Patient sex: F
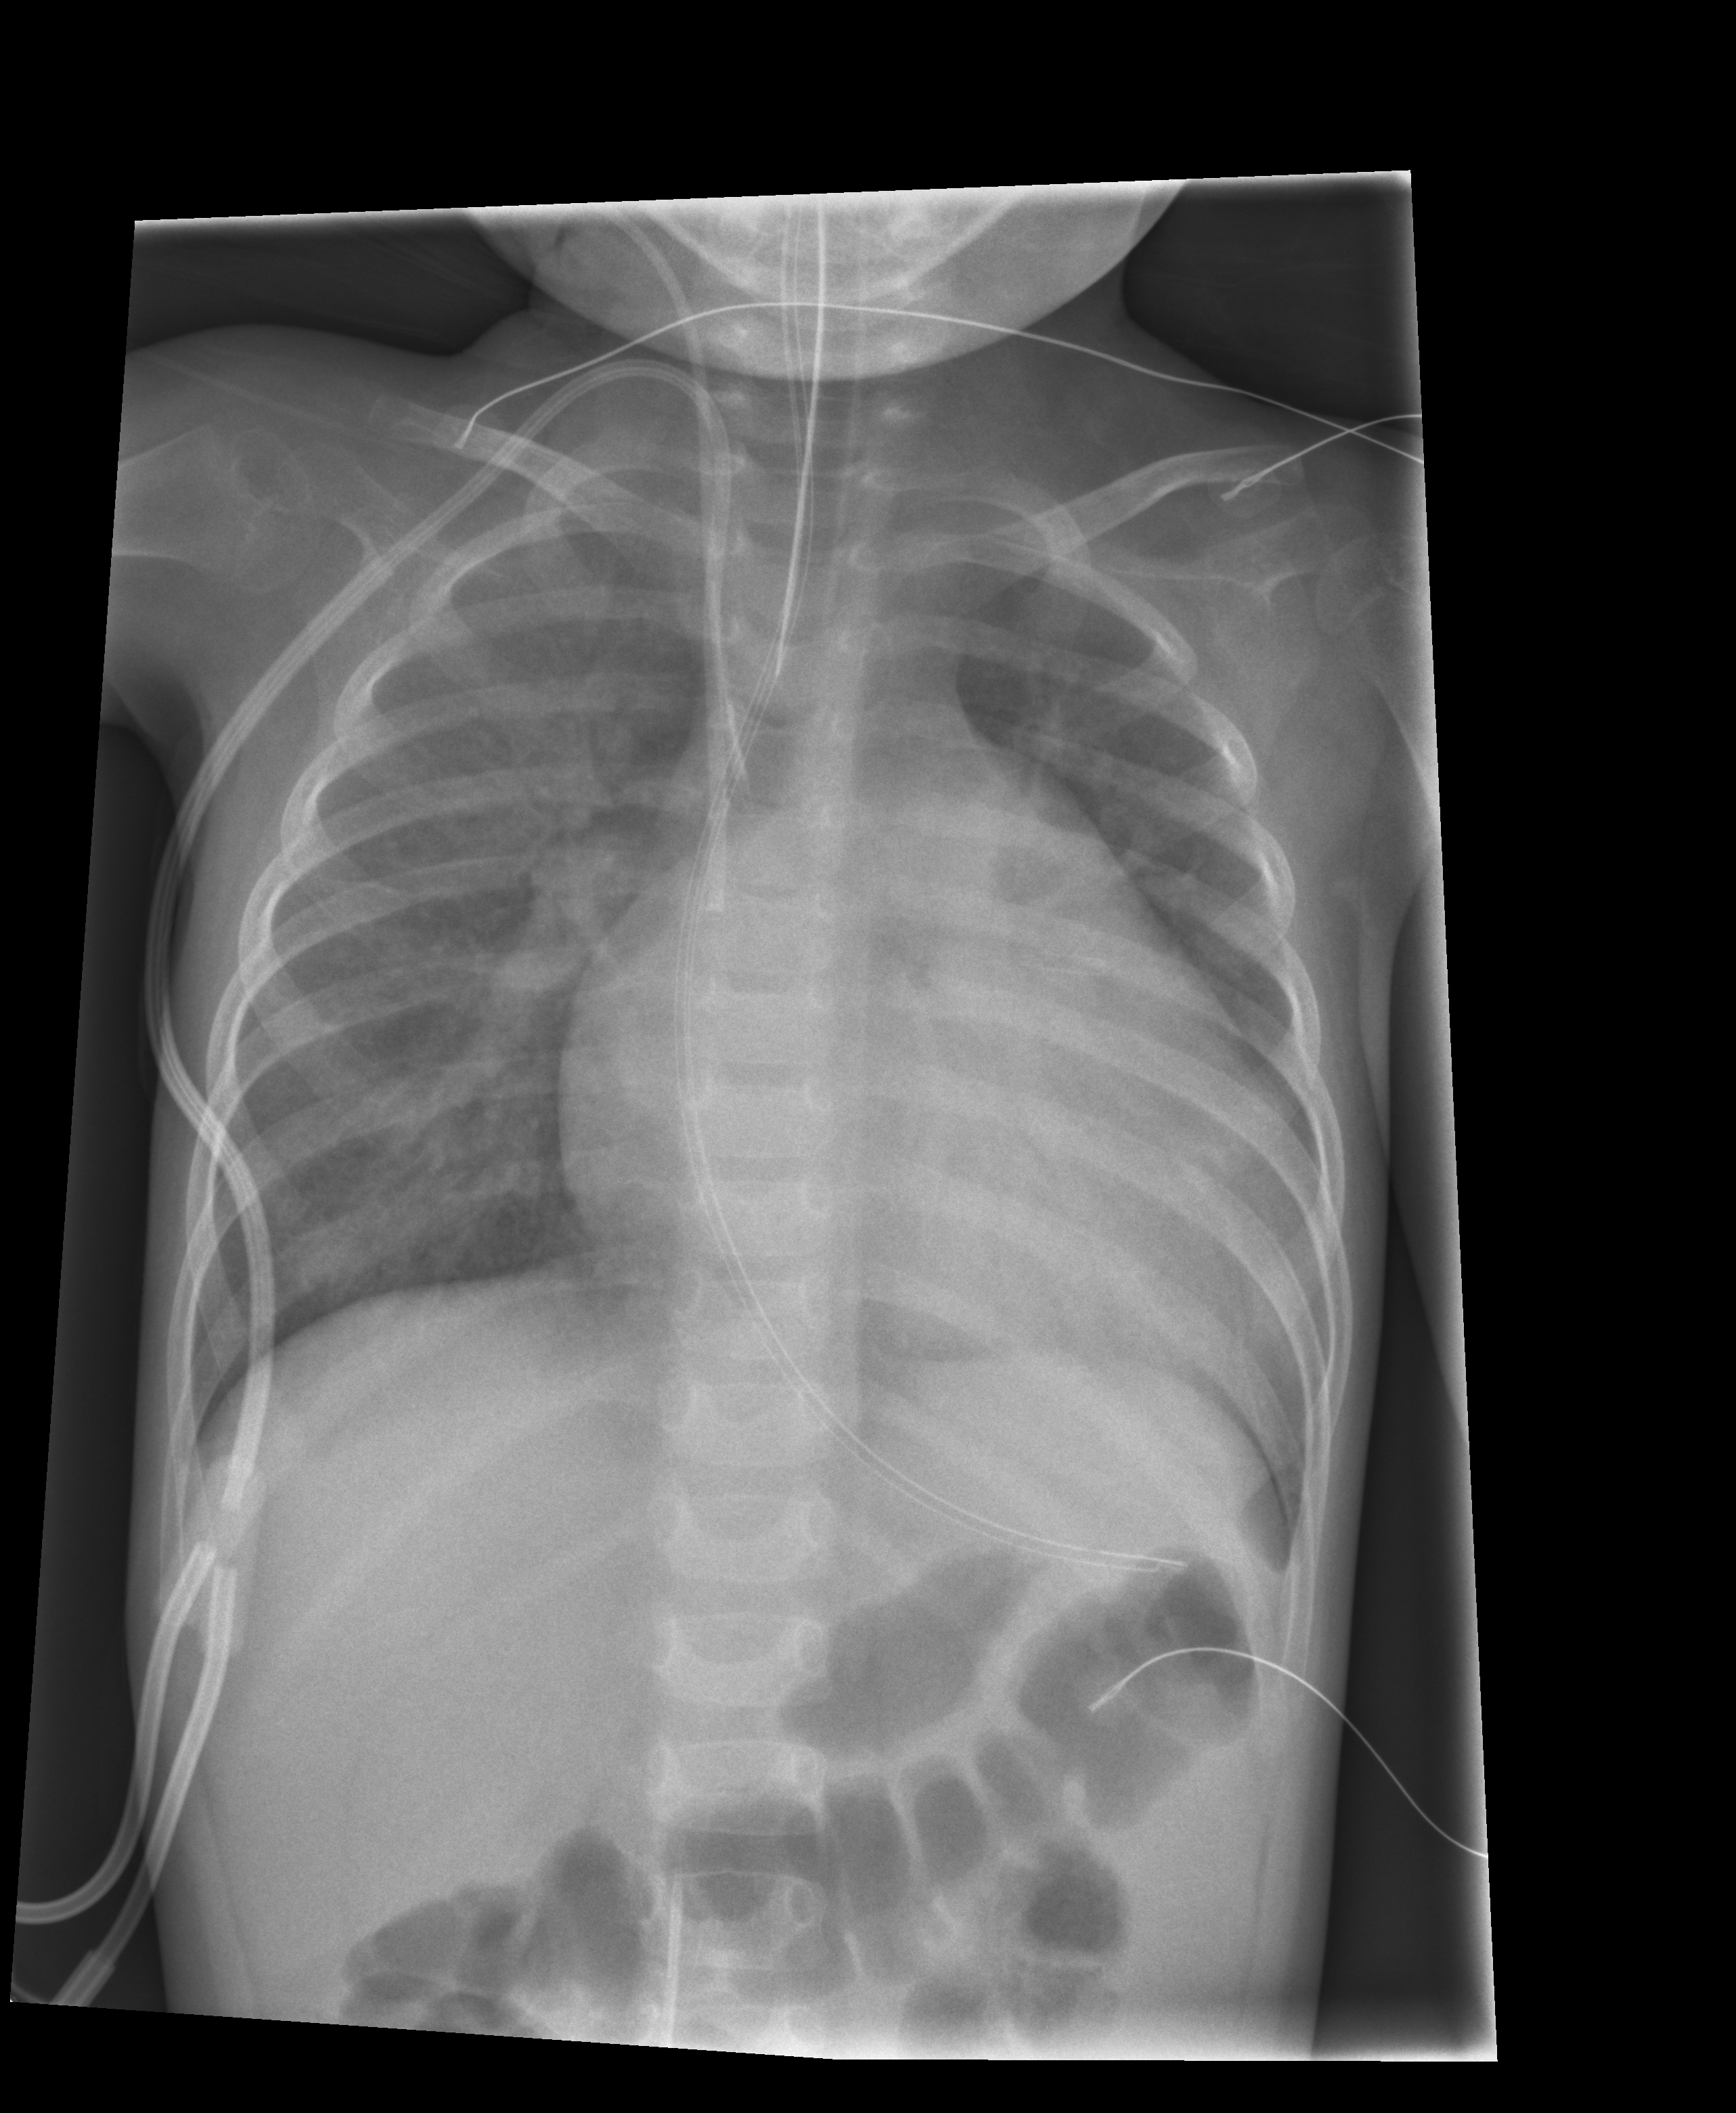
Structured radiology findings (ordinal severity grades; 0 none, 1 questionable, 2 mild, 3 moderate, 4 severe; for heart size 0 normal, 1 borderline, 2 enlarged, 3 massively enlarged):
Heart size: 2
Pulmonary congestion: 2
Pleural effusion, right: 0
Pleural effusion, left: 0
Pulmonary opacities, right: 0
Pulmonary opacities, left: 0
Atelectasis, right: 0
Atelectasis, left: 0